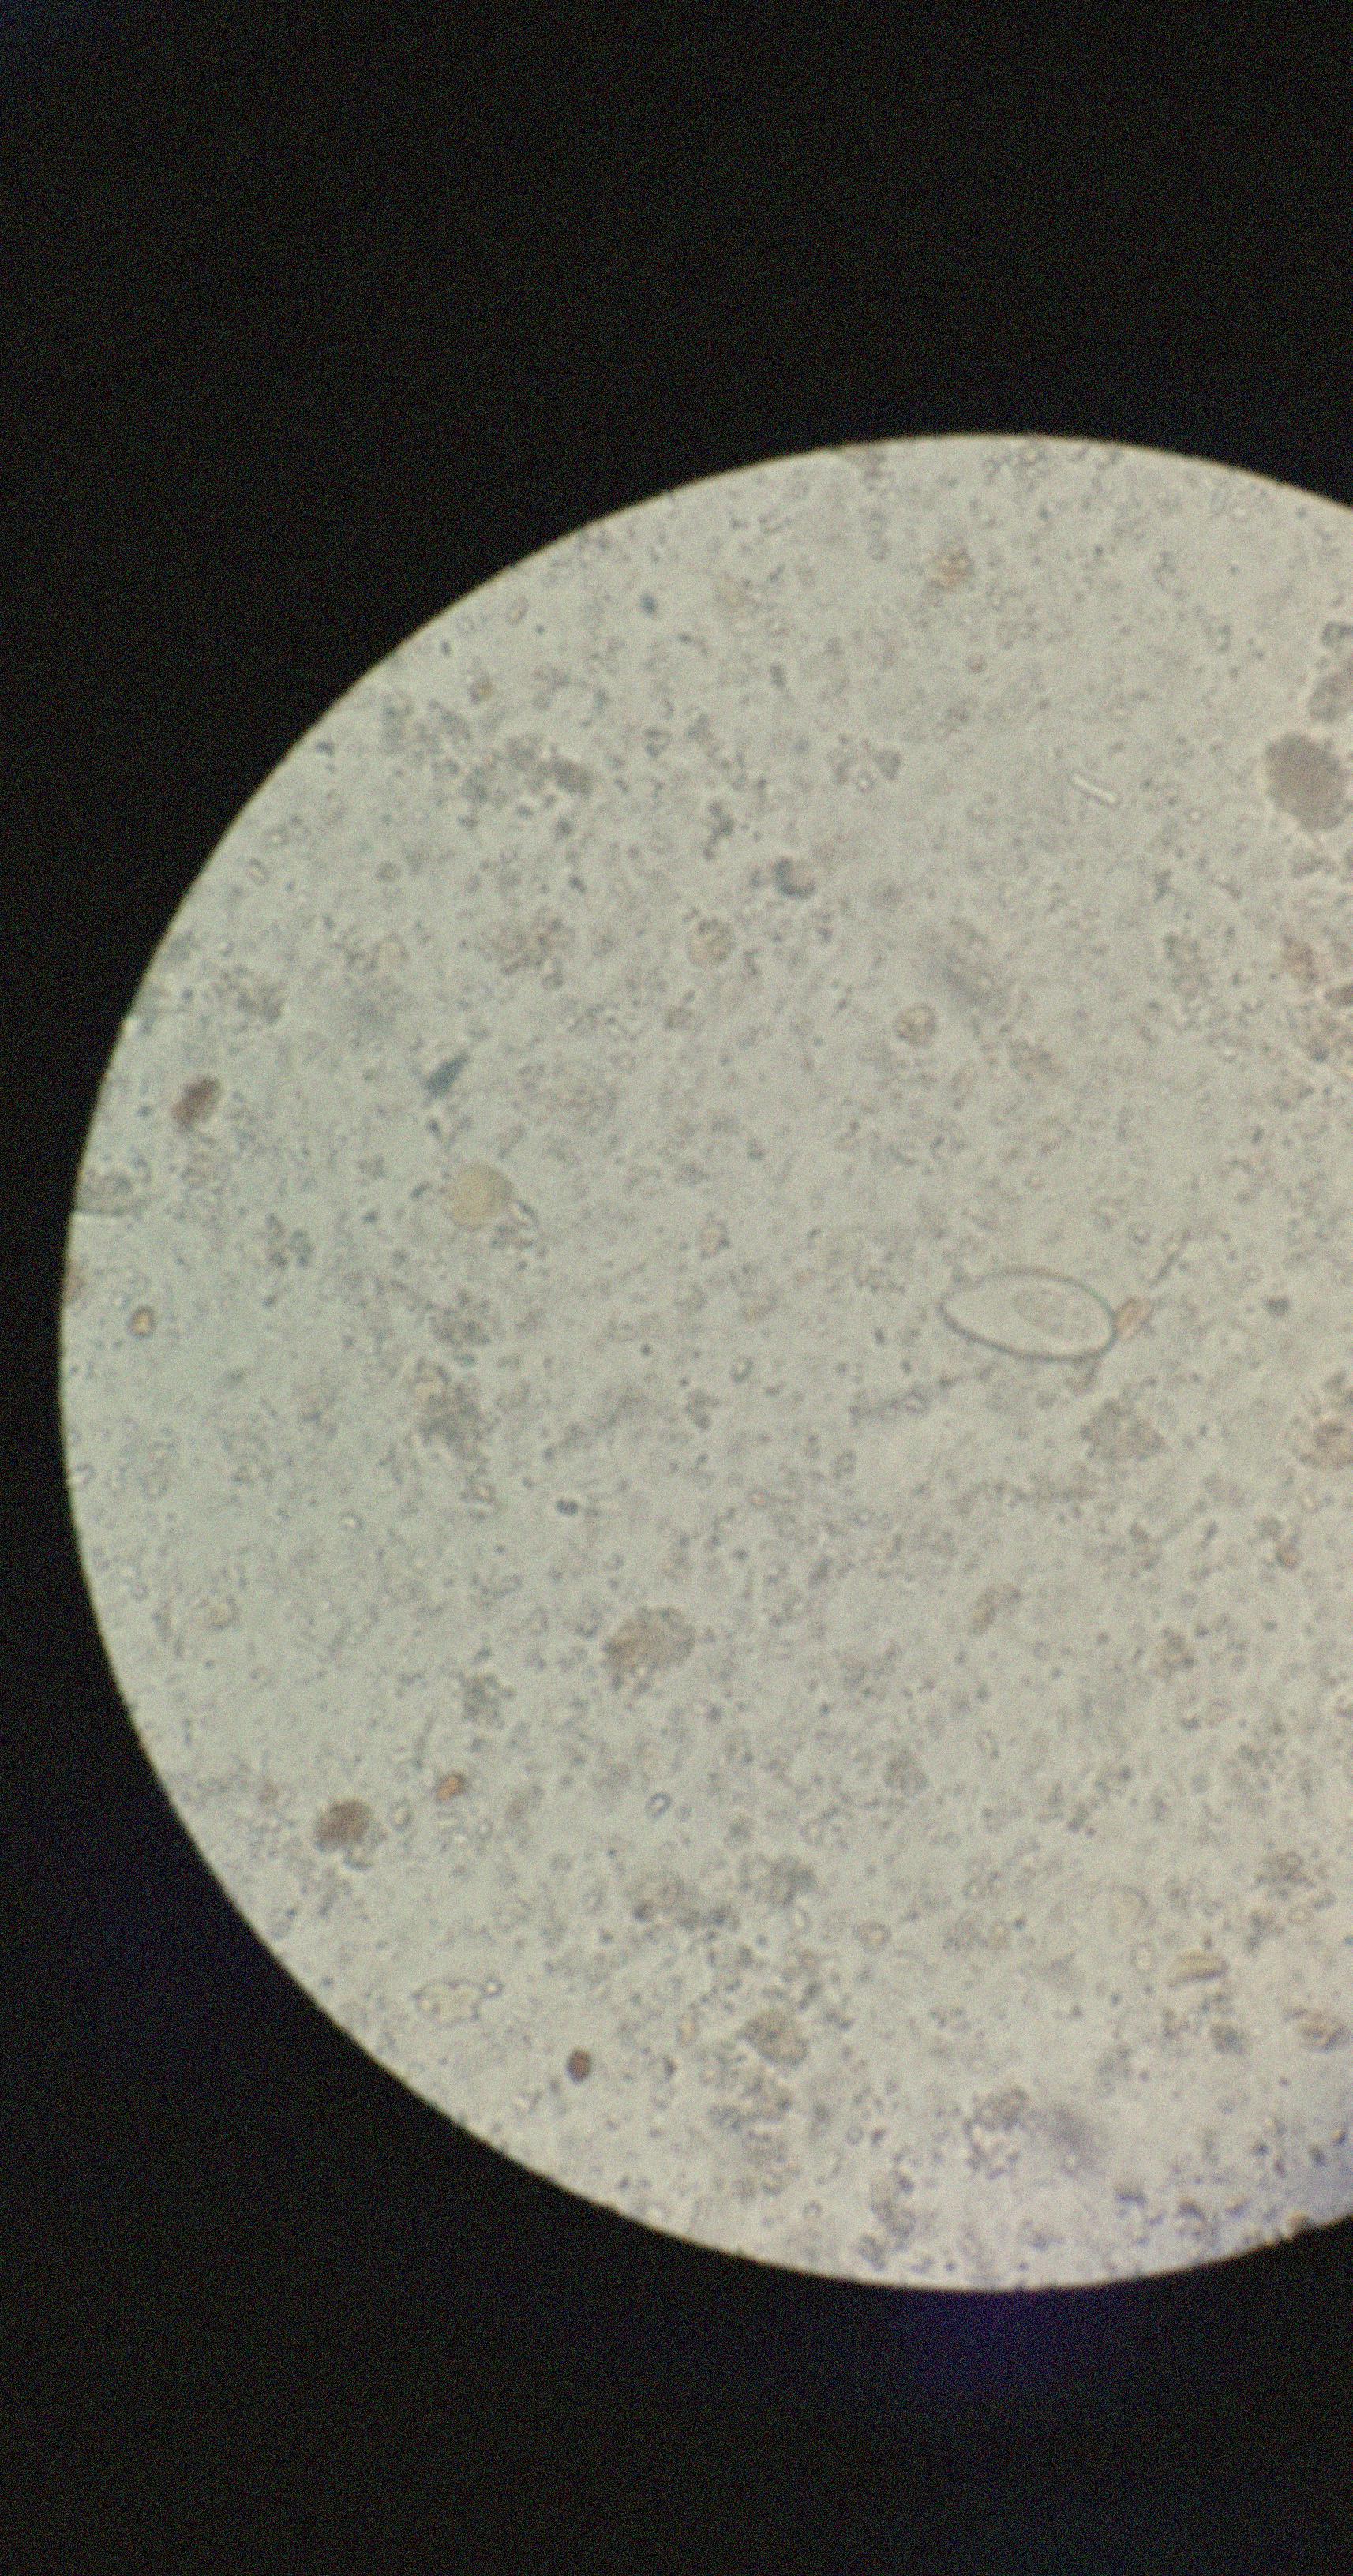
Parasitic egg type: Enterobius vermicularis